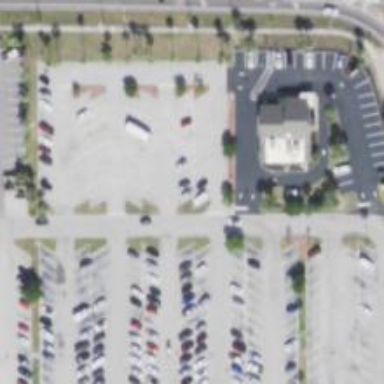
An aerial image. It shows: Parking area with surface.